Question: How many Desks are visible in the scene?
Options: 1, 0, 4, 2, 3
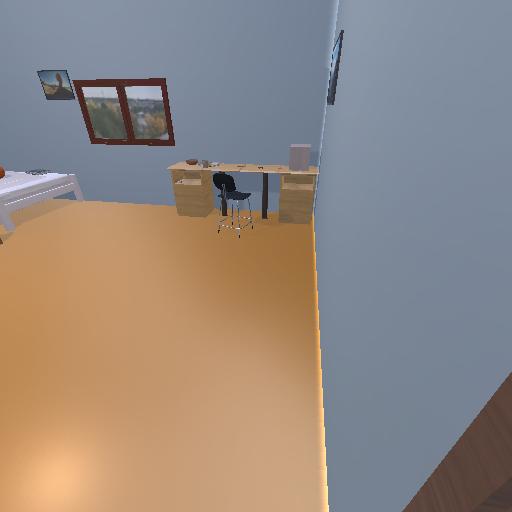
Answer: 1